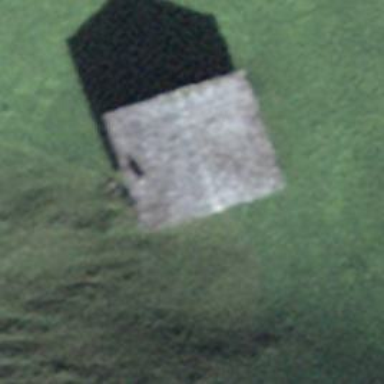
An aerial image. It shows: Barn.